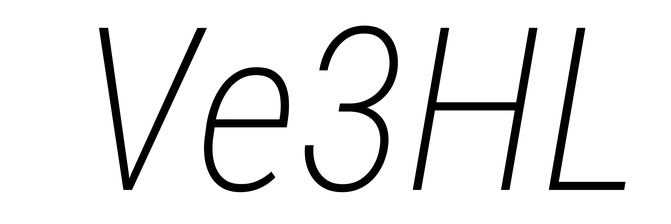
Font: Roboto-Italic_Condensed_ExtraLight_Italic